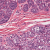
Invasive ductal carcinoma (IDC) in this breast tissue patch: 0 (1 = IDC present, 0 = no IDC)